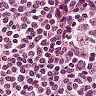
Metastatic tissue present: no